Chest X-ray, PA view. Patient: 60 years old, sex F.
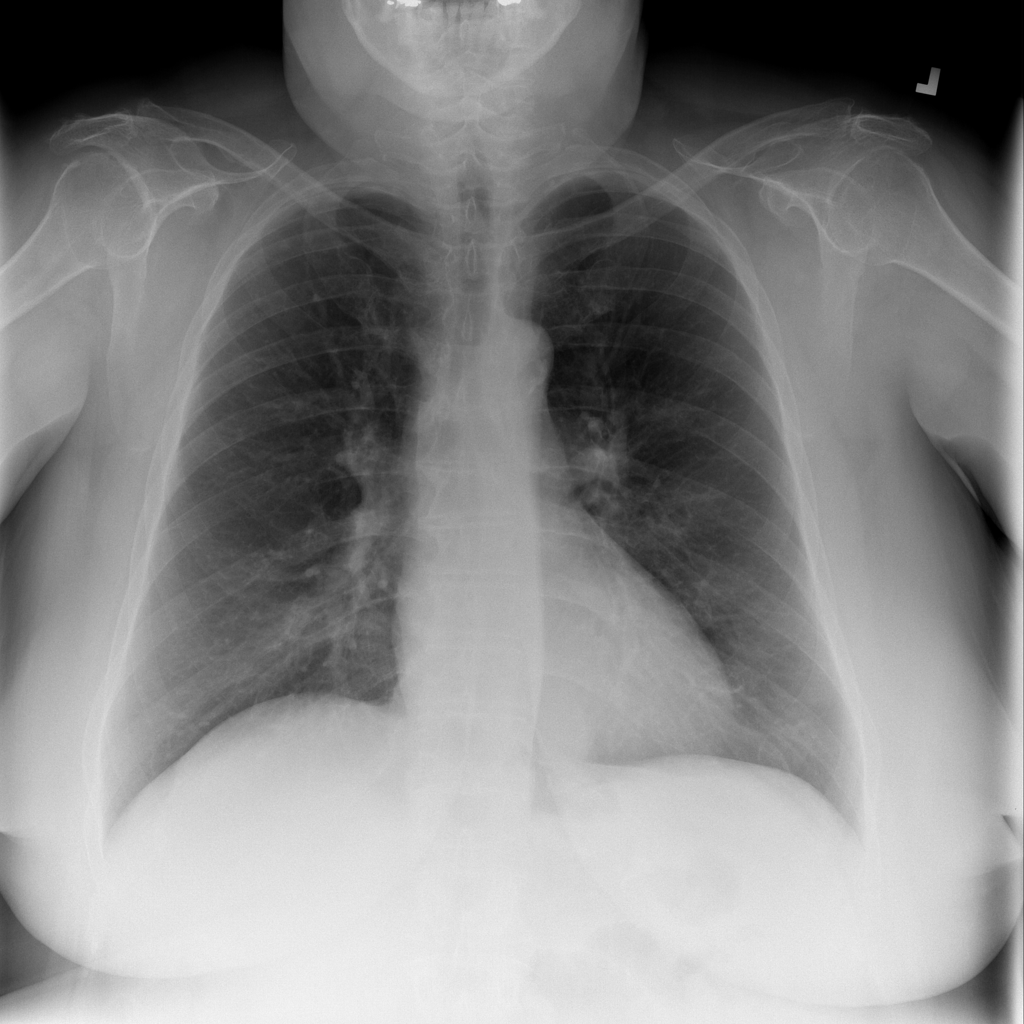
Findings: No Finding